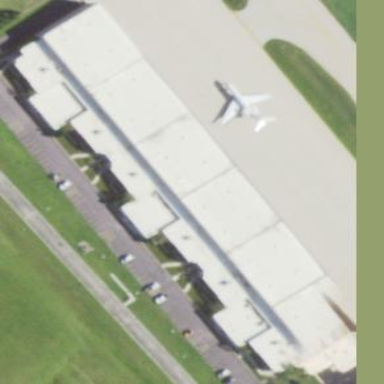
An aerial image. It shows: Hangar building at airport.